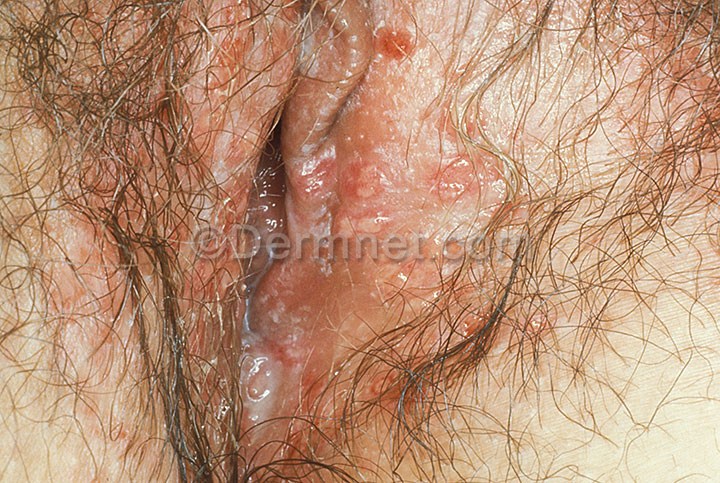
Disease: Tinea Ringworm Candidiasis and other Fungal Infections